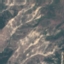
Label: HerbaceousVegetation